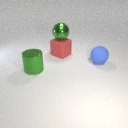
large green metal cylinder in front of large red rubber cube